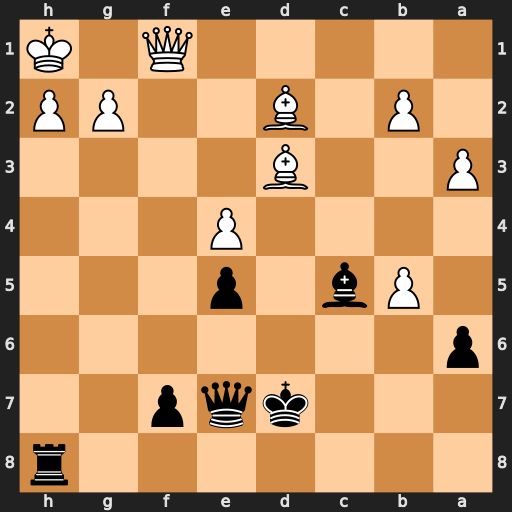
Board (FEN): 7r/3kqp2/p7/1Pb1p3/4P3/P2B4/1P1B2PP/5Q1K
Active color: b
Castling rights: -
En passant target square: -
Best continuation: Rxh2+ Kxh2 Qh4#